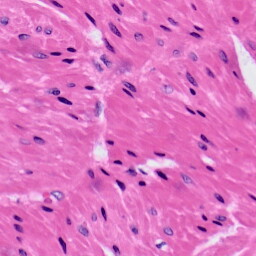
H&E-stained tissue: Prostate